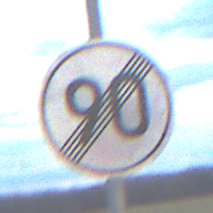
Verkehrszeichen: EndeGeschwindigkeit90
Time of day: SunriseSunset
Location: Outdoor (Nature)
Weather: PartlyCloudy
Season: NotSpecified
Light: Natural